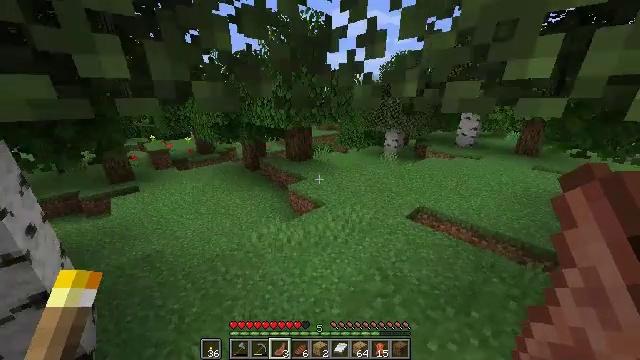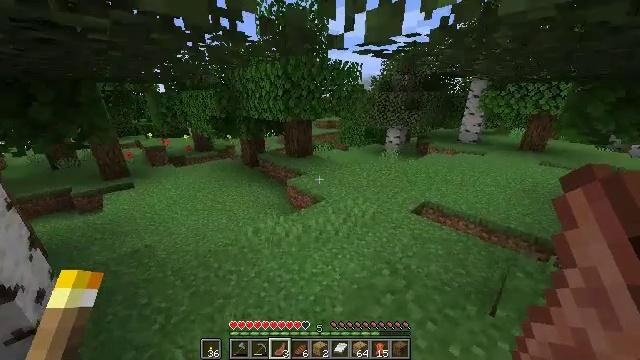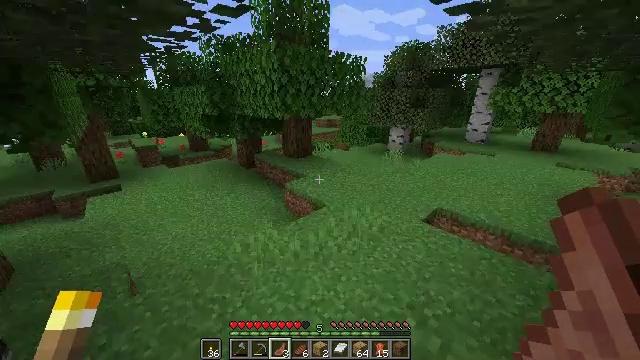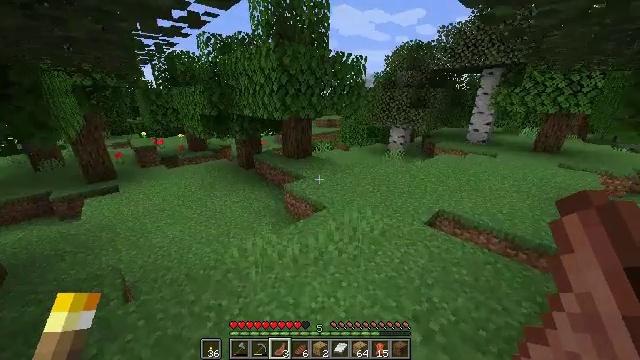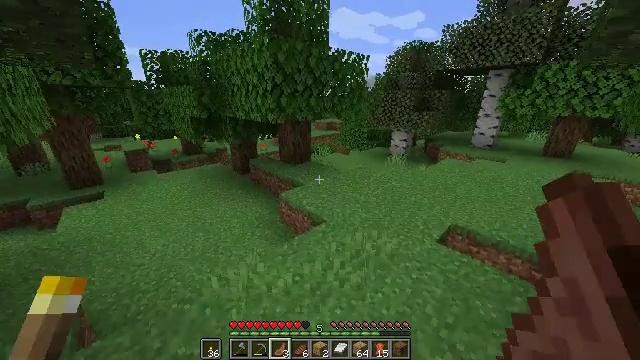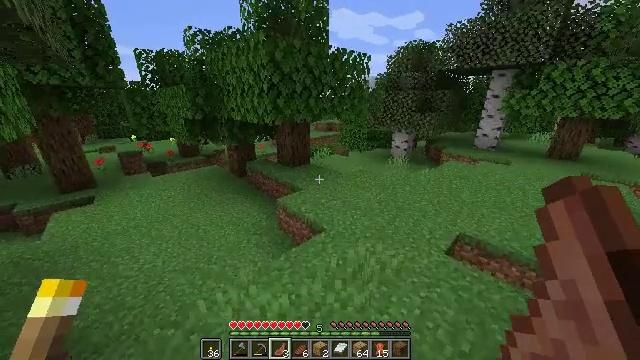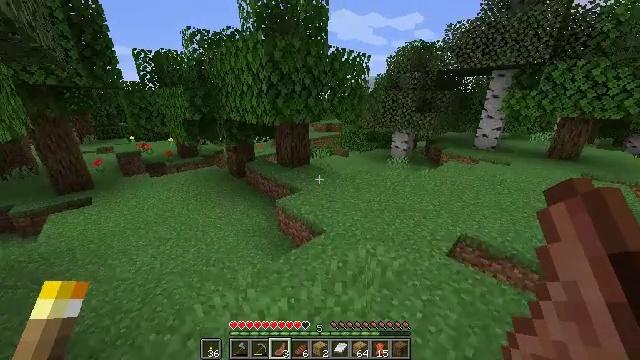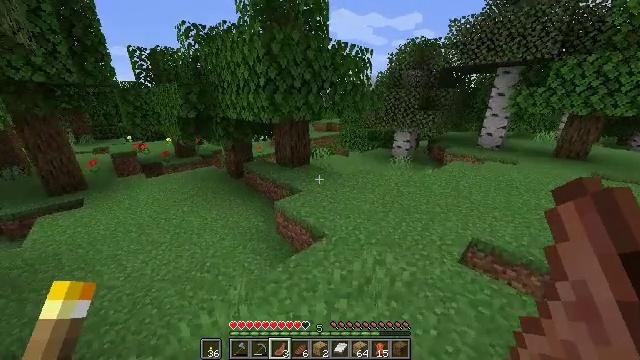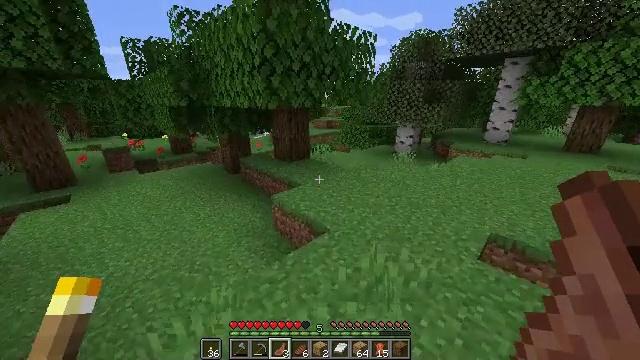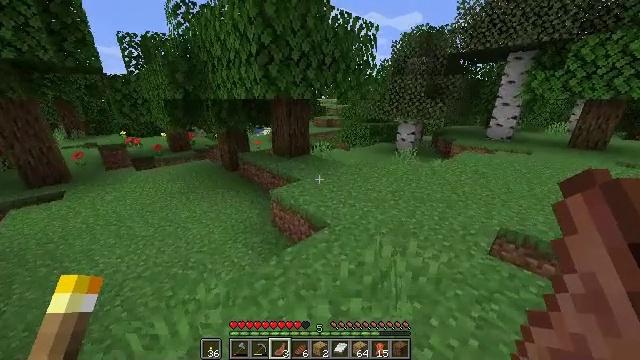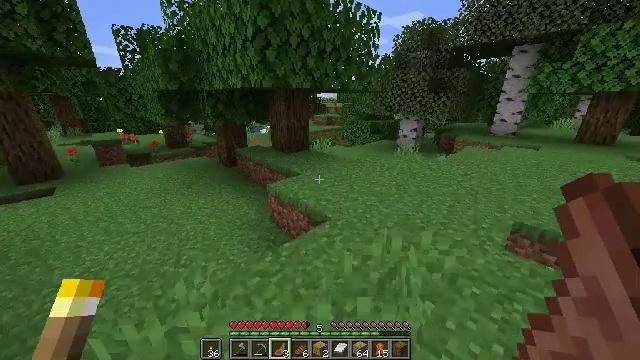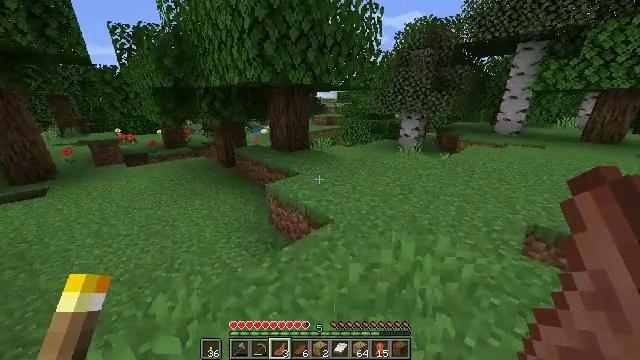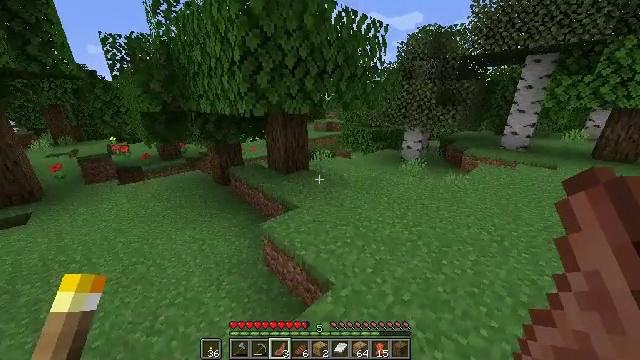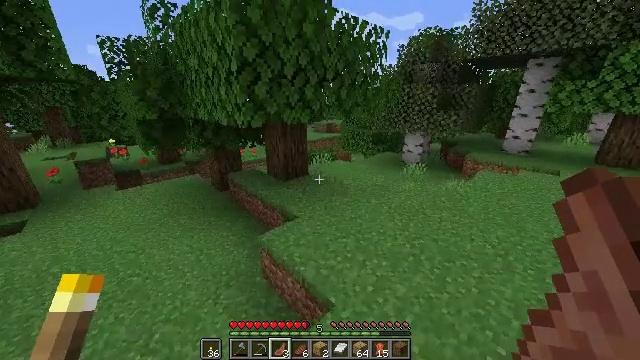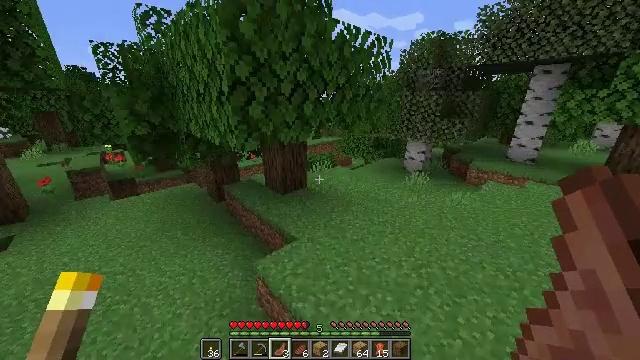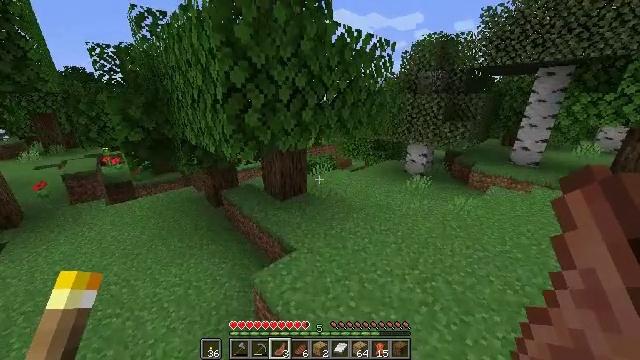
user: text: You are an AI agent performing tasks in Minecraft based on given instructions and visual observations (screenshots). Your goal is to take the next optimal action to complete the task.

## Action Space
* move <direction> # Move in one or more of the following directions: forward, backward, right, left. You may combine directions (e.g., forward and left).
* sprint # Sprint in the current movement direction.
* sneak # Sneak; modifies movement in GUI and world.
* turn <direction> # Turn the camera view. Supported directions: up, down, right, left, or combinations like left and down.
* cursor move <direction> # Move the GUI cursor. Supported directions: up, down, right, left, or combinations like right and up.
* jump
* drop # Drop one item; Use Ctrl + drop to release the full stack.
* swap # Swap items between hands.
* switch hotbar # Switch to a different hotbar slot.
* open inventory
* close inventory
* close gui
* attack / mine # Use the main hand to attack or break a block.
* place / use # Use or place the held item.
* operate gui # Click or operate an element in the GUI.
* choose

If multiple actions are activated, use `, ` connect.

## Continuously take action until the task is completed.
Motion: motion action
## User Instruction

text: Drop a cooked mutton.
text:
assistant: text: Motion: move forward, sprint
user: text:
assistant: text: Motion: move forward, sprint
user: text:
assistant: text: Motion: move forward, sprint
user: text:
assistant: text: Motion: move forward, sprint
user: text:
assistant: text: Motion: move forward, sprint
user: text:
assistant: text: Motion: move forward, sprint
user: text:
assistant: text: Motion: move forward, sprint
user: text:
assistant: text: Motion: move forward, sprint, jump
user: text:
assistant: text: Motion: move forward, sprint, jump
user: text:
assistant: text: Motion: move forward, sprint, jump
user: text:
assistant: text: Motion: move forward, sprint, jump
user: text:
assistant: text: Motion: move forward, sprint, jump
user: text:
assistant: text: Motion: move forward, sprint, jump
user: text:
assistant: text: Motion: move forward, sprint, jump
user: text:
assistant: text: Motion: move forward, sprint, jump
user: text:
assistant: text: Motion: move forward, sprint, jump
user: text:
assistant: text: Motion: move forward, sprint, jump
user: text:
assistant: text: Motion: move forward, sprint
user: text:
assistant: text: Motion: move forward, sprint
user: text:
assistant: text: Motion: move forward, sprint
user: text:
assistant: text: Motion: move forward, sprint
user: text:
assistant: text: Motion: move forward, sprint
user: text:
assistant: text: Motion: move forward, sprint
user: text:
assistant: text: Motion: move forward, sprint
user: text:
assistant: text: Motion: move forward, sprint, jump
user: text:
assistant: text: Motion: move forward, sprint, jump
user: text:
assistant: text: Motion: move forward, sprint
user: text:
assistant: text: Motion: move forward, sprint
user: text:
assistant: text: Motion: move forward, sprint, jump
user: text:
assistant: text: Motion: move forward, sprint, jump